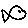
Label: fish